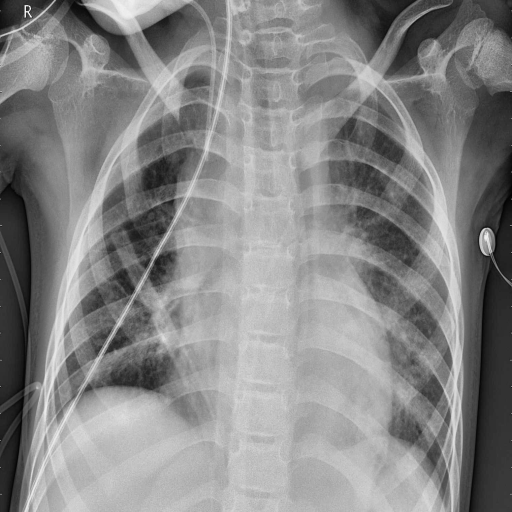
Finding: PNEUMONIA